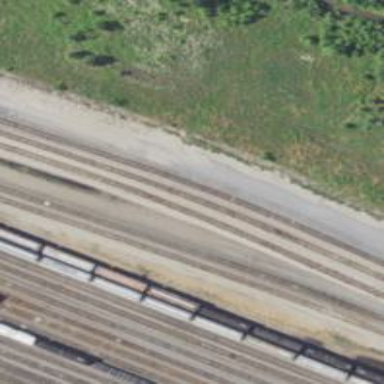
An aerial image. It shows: Railway siding with rails.